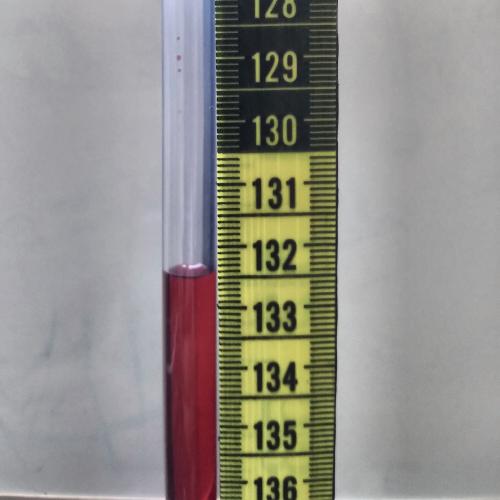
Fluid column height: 132.5 cm